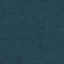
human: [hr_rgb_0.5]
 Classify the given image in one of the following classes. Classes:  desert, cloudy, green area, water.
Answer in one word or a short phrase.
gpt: green area